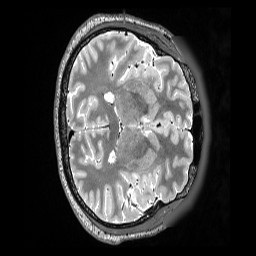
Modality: T2w
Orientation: axial
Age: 37
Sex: male